Interaction volume radius: 5 \u00c5
Interaction volume height: 15 \u00c5
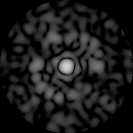
Disorder parameter: 0.8183